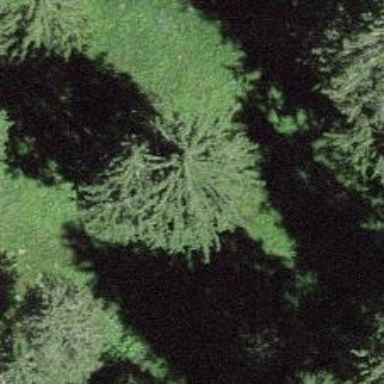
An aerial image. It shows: Single tag "natural: tree."